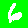
Digit: 6